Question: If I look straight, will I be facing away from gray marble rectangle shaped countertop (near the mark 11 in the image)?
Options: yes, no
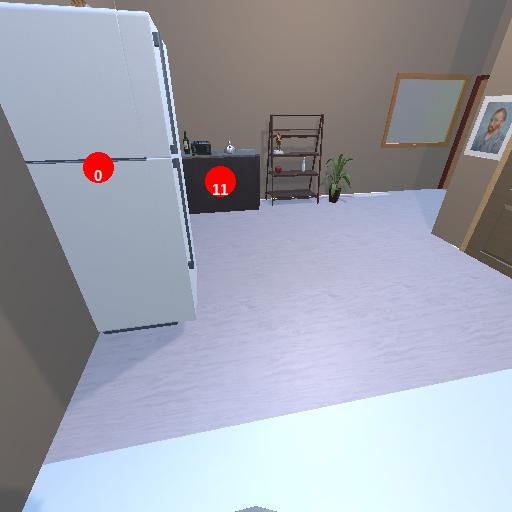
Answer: yes